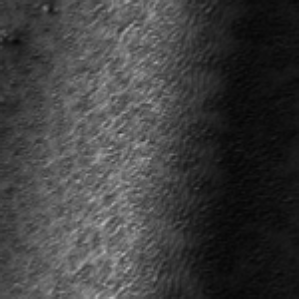
Label: frost